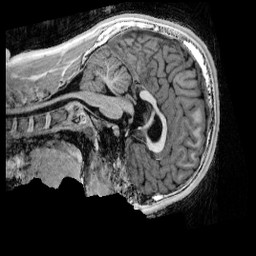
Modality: UNIT1_denoised
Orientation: sagittal
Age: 12
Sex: male
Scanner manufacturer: siemens
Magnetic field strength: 3 T
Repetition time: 4 s
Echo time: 0.00303 s